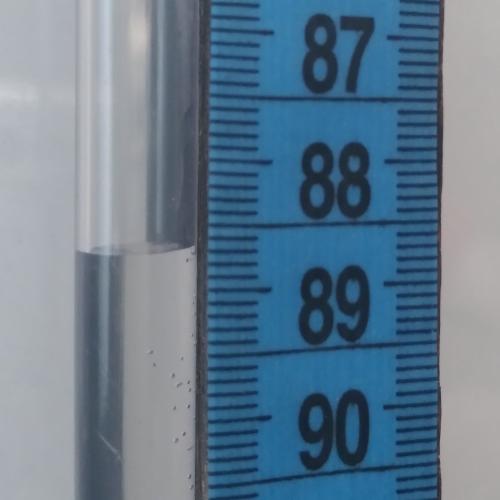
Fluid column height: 88.7 cm